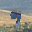
Label: 9